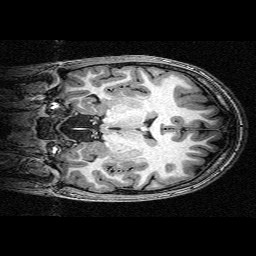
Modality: T1w
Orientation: coronal
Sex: male
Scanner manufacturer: siemens
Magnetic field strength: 3 T
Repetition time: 2.3 s
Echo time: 0.00336 s